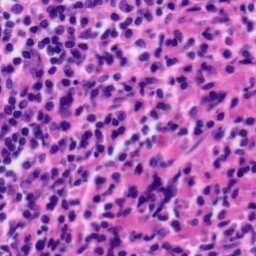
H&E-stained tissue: Tonsil